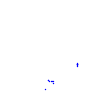
Particle: kaon